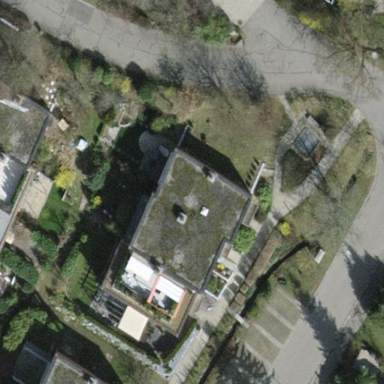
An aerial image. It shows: Simple and straightforward house.